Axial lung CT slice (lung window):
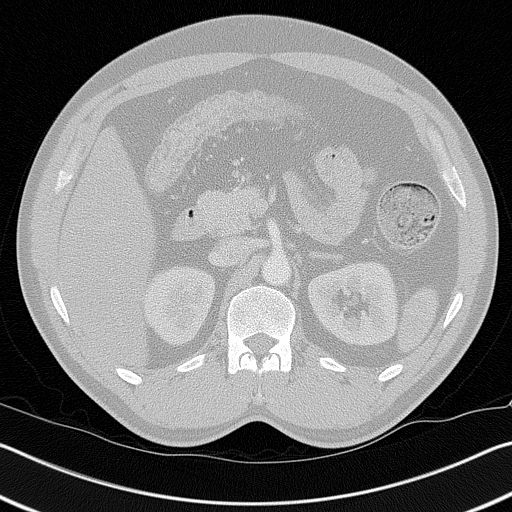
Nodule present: no